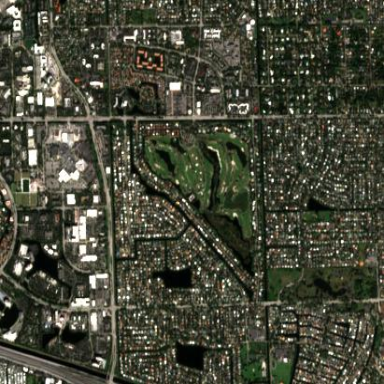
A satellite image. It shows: Golf course surrounded by greenery.